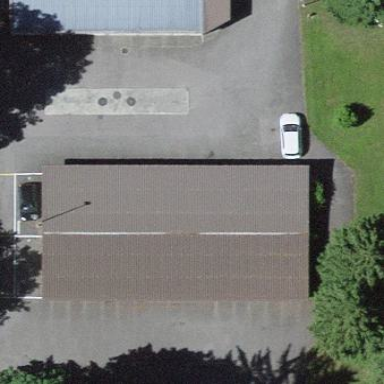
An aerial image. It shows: Garage.